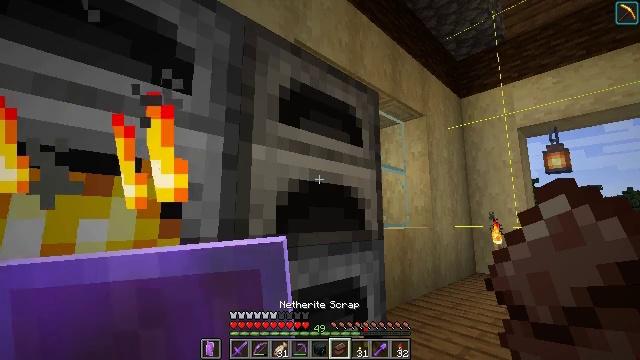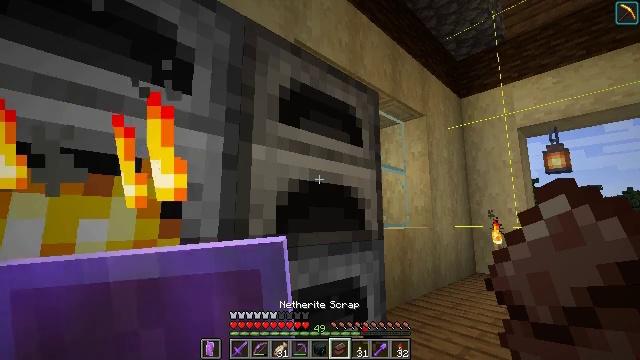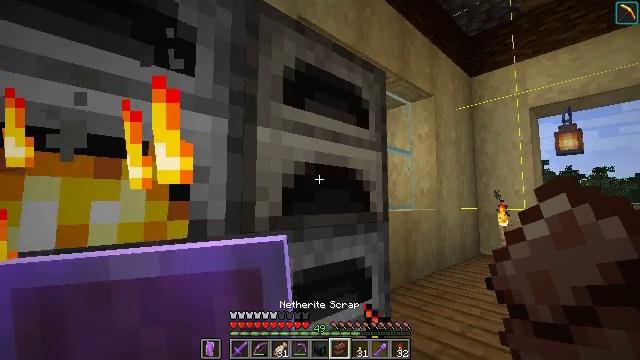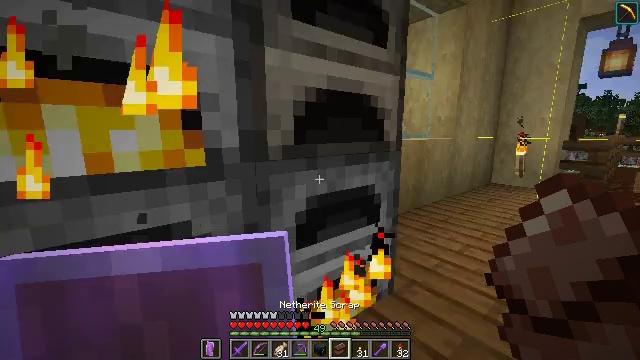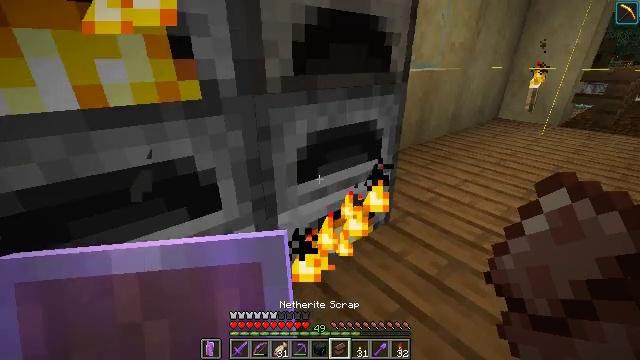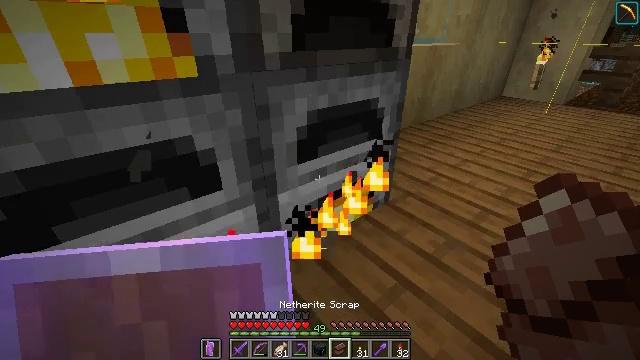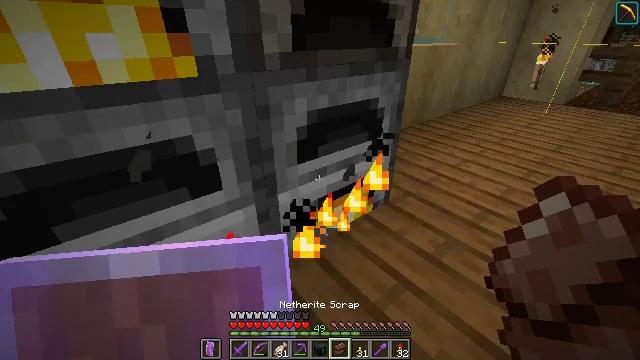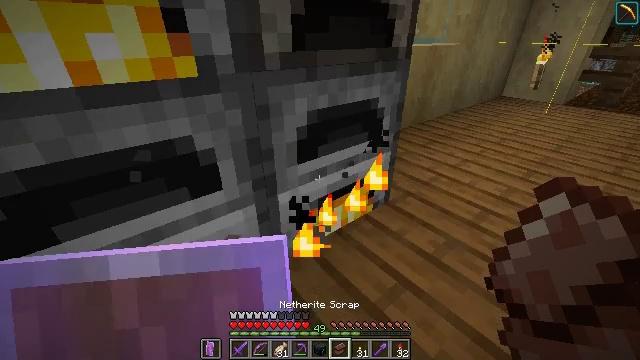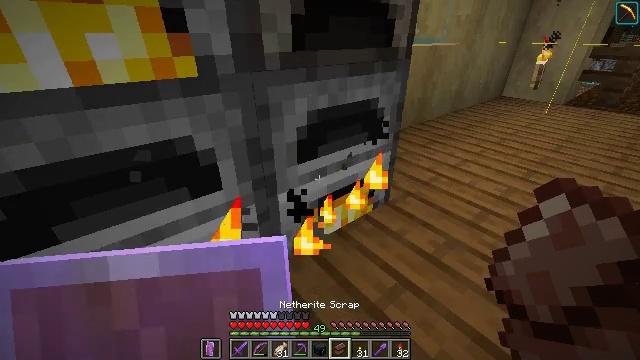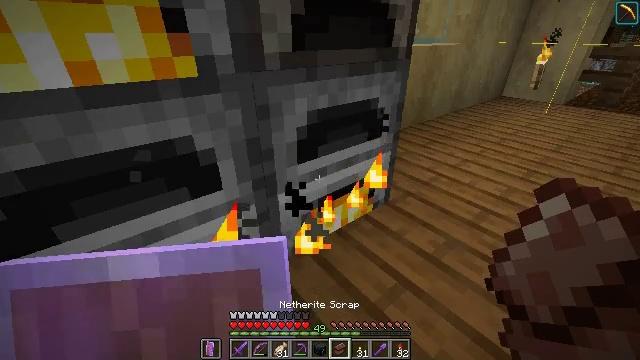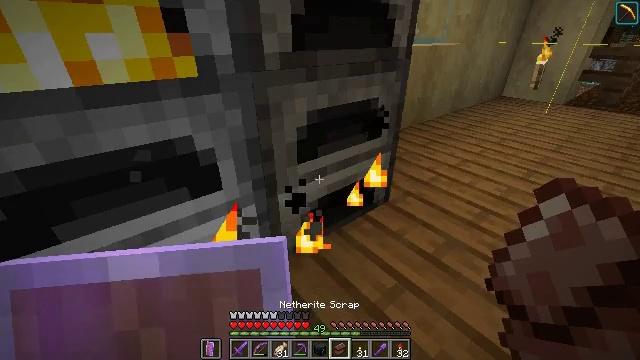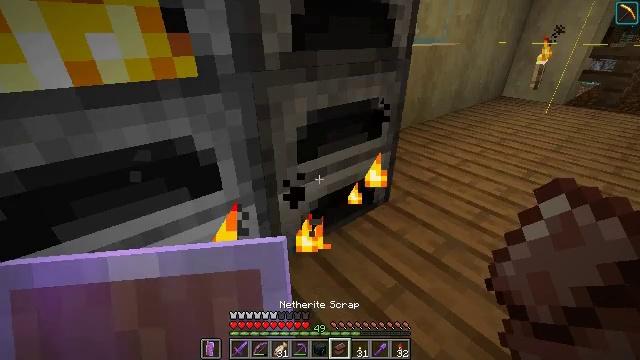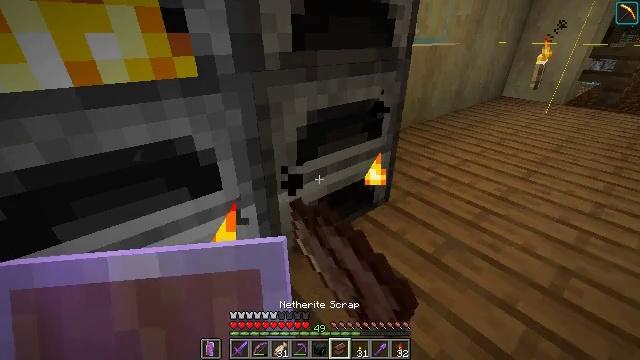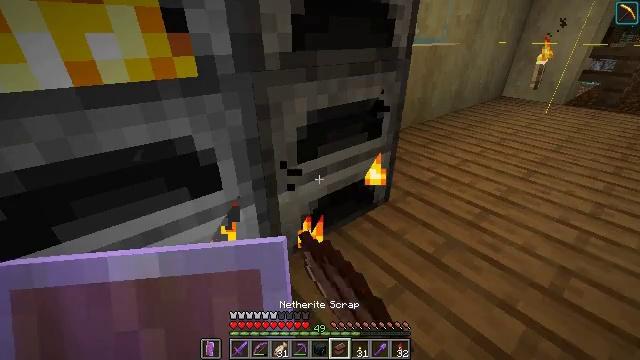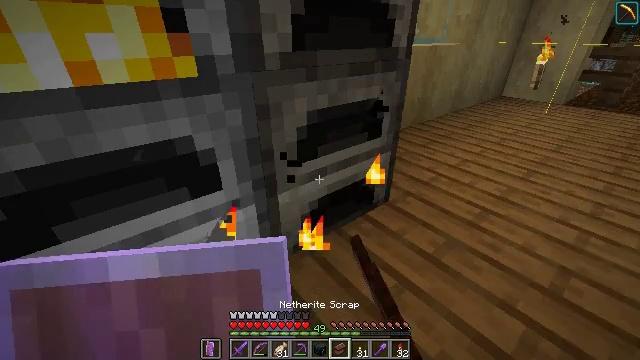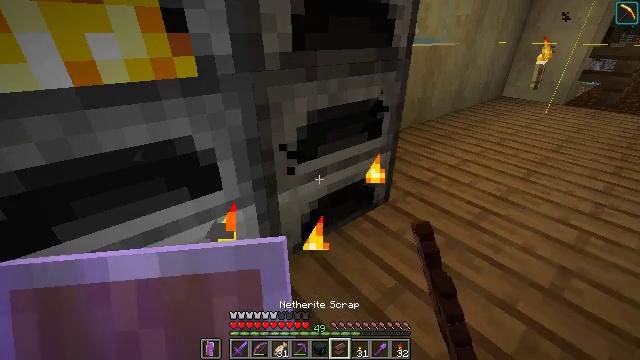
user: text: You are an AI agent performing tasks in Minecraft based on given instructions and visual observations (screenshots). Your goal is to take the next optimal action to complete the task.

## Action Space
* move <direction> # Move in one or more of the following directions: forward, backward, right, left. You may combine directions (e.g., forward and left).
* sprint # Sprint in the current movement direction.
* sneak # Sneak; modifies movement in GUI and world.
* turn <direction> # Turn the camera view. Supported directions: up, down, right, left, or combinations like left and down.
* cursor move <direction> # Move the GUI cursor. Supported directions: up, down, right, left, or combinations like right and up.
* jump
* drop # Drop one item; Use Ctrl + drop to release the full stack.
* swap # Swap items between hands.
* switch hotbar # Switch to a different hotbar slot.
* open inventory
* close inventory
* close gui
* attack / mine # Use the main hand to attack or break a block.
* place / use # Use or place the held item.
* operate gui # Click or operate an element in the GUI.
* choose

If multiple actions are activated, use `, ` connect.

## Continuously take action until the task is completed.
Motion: motion action
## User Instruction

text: Gain netherite scrap by cooking ancient debris in the furnace.
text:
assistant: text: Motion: no_op
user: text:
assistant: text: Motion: turn left and down
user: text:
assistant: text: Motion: turn left and down
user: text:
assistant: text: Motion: turn down
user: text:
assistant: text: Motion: turn down
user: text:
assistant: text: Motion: no_op
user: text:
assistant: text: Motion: no_op
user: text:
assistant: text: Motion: no_op
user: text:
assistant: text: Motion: no_op
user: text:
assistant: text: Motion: no_op
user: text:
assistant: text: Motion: use / place
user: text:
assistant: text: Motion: use / place
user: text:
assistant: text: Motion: use / place
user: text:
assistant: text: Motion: no_op
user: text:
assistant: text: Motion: no_op
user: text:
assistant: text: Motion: open gui
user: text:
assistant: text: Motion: no_op
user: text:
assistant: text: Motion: no_op
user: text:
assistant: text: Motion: no_op
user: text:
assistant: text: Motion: no_op
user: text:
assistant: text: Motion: no_op
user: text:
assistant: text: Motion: cursor move up
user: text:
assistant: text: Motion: cursor move right and up
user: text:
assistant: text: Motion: cursor move up
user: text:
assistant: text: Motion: sneak
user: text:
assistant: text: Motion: sneak
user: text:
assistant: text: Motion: sneak
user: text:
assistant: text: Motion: sneak
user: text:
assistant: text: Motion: sneak
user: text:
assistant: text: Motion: sneak, cursor move right